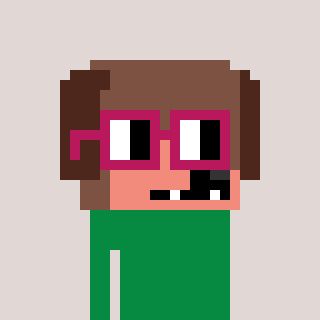
a pixel art character with square dark red glasses, a dog-shaped head and a green-colored body on a warm background